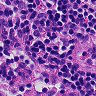
Metastatic tissue present: no